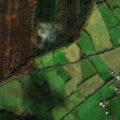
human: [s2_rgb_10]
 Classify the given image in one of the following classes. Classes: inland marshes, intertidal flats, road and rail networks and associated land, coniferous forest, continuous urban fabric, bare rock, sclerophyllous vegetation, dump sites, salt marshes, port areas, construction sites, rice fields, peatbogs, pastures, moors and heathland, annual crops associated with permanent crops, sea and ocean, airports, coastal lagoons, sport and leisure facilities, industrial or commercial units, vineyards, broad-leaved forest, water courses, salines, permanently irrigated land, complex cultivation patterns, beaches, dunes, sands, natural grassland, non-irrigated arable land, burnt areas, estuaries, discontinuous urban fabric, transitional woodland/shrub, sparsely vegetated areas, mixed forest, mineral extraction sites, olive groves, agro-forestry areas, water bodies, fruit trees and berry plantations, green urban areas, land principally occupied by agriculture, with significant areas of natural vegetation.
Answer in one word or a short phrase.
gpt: pastures, mixed forest, peatbogs